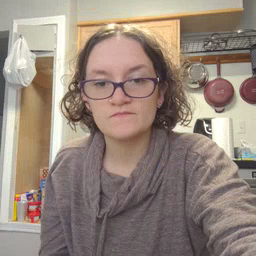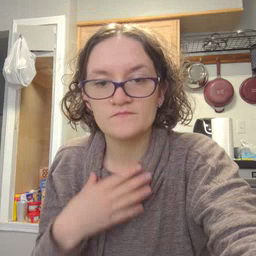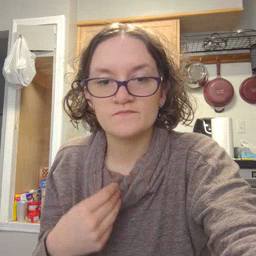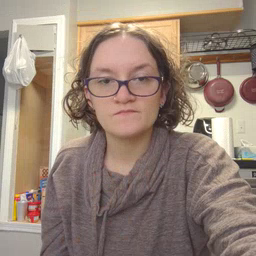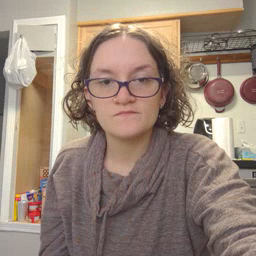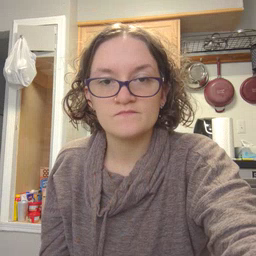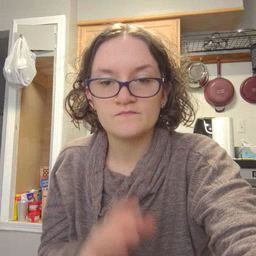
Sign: white